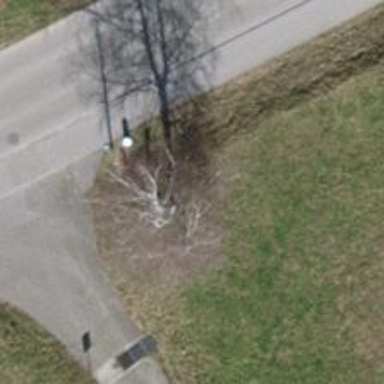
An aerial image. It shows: Wayside cross with historic significance.